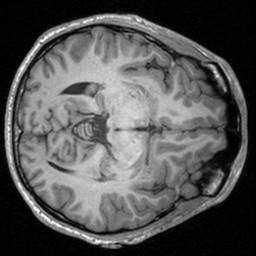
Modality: T1w
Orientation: axial
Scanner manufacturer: siemens
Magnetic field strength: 3 T
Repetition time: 1.9 s
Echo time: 0.00226 s